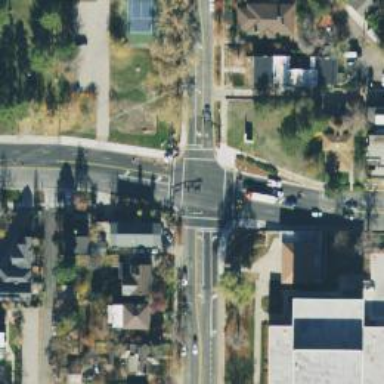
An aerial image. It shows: Crossing with marked lines on the road.